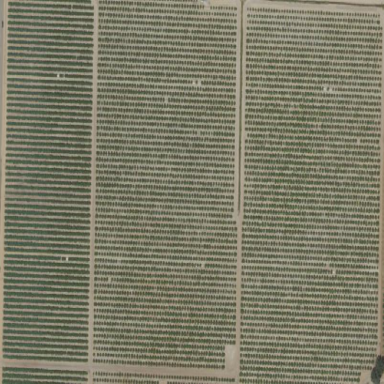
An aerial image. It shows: Orange orchard with rows of vibrant orange trees.